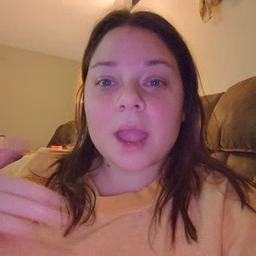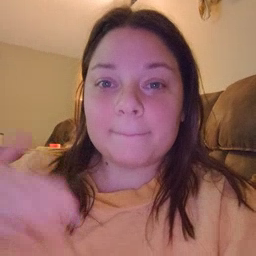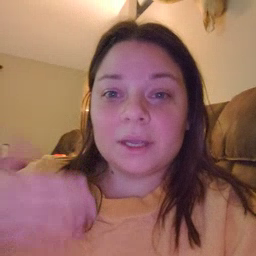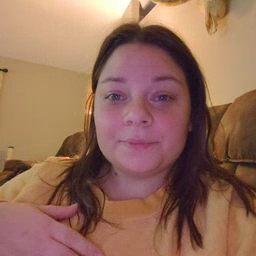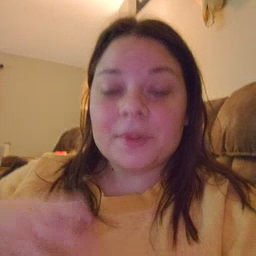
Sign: happy